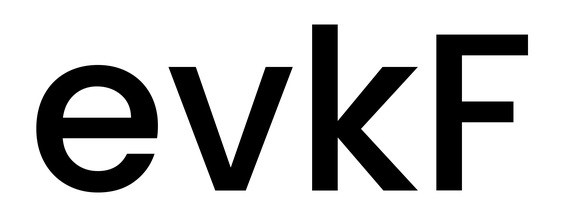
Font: Poppins-Medium